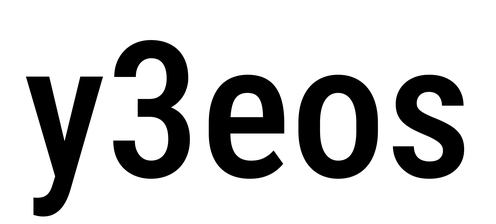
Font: Roboto_Condensed_Medium